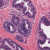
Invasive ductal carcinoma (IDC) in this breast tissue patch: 0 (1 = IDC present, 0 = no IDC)